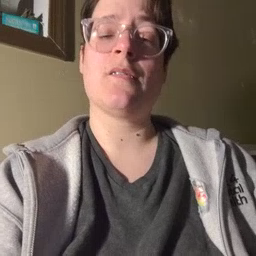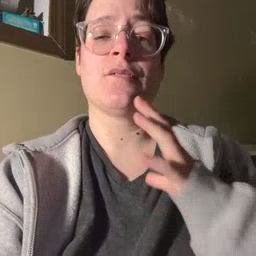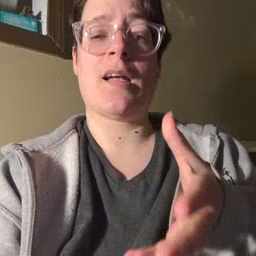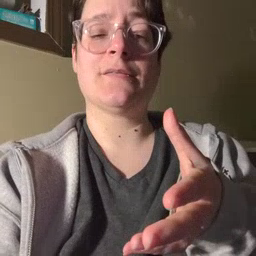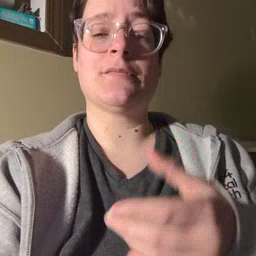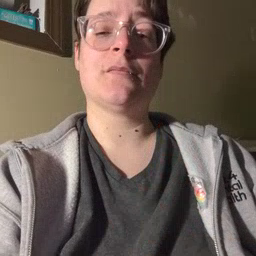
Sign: fine